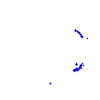
Particle: proton